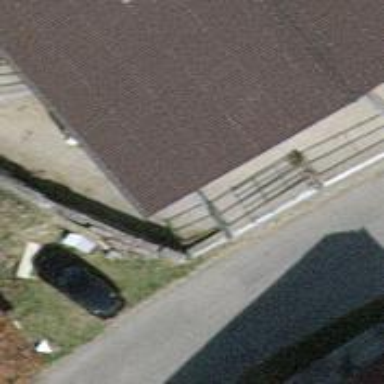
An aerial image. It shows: Fence is in the image.